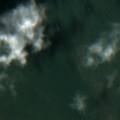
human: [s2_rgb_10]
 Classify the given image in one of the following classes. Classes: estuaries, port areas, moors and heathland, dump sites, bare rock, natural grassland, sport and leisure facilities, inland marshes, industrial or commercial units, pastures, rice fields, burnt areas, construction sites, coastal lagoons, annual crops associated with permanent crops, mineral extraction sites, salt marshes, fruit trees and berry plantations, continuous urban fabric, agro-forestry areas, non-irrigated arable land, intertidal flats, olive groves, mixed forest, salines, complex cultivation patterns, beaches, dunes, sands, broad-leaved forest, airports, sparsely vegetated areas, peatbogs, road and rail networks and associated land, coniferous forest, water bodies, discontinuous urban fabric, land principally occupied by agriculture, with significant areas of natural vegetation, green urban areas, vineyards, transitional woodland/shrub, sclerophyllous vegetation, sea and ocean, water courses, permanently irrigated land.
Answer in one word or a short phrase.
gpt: sea and ocean